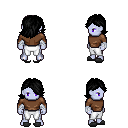
a pixel art fantasy rpg character, male body template, dark elf, purple skin, brown long-sleeve shirt, white pants, black swoop hairstyle, white cloth bandages, gray slippers, four views (front, back, left, right), 2x2 character sprite sheet, small pixel art, hard edges, no anti-aliasing